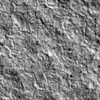
Atmospheric dust classification: not_dusty